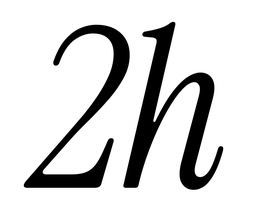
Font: InstrumentSerif-Italic